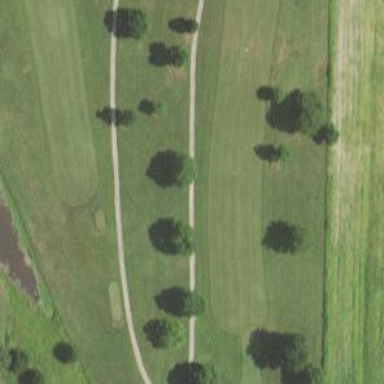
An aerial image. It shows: Golf hole.